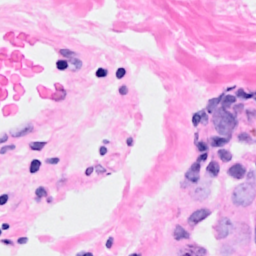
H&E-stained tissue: Breast